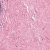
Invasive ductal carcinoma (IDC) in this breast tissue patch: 0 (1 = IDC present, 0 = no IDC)